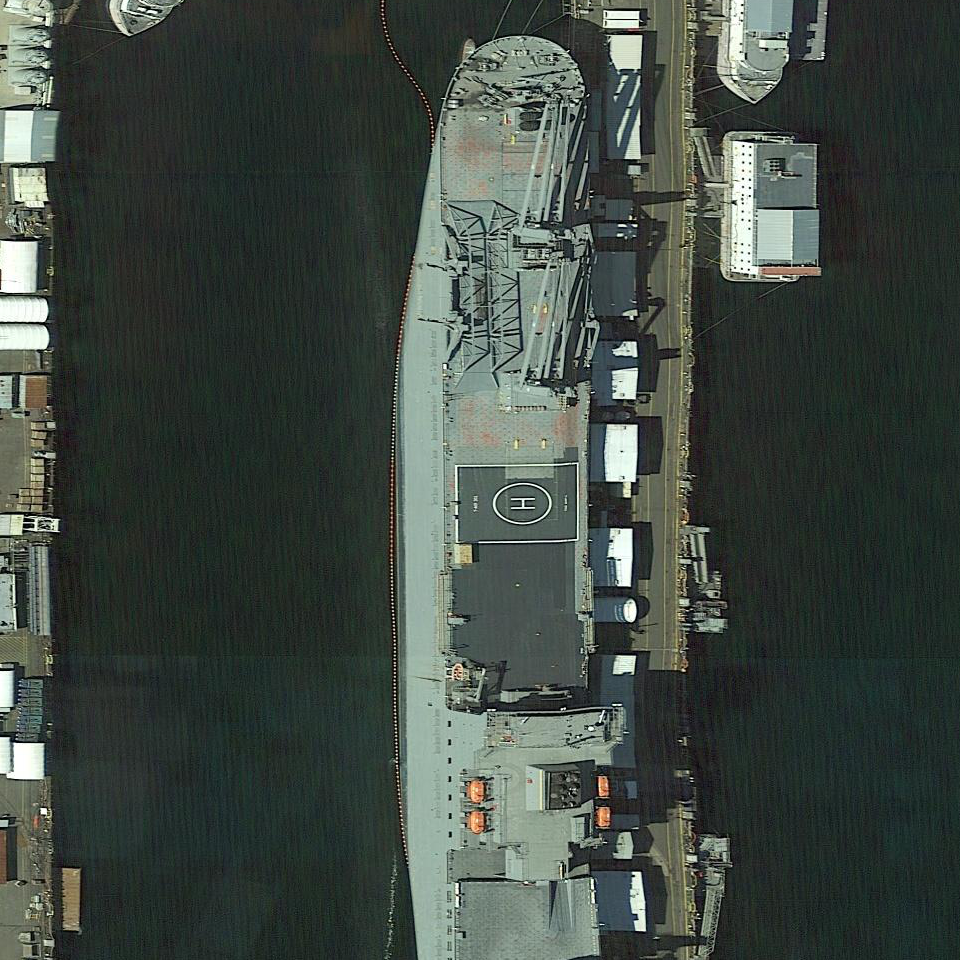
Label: Crane_ship